Question: I'm trying to plot both a line plot and scatter plot on the same figure. The scatter plot looks great, but the line is plotted at the incorrect indices. That is, the scatter plot data is along the correct indices, [0,4621], but the line plot is "bunched up" into indices [3750,4621].
'''
plt.figure()
plt.plot(ii, values,
color='k', alpha=0.2)
plt.scatter(ii, scores,
color='g', s=20, alpha=0.3, marker="o")
plt.scatter(jj, scores[scores >= threshold],
color='r', s=20, alpha=0.7, marker="o")
plt.scatter(kk, labels[labels==1],
color='k', s=20, alpha=1.0, marker="+")
plt.axis([0, len(labels), 0, 1.1])
plt.title(relativePath)
plt.show()
'''

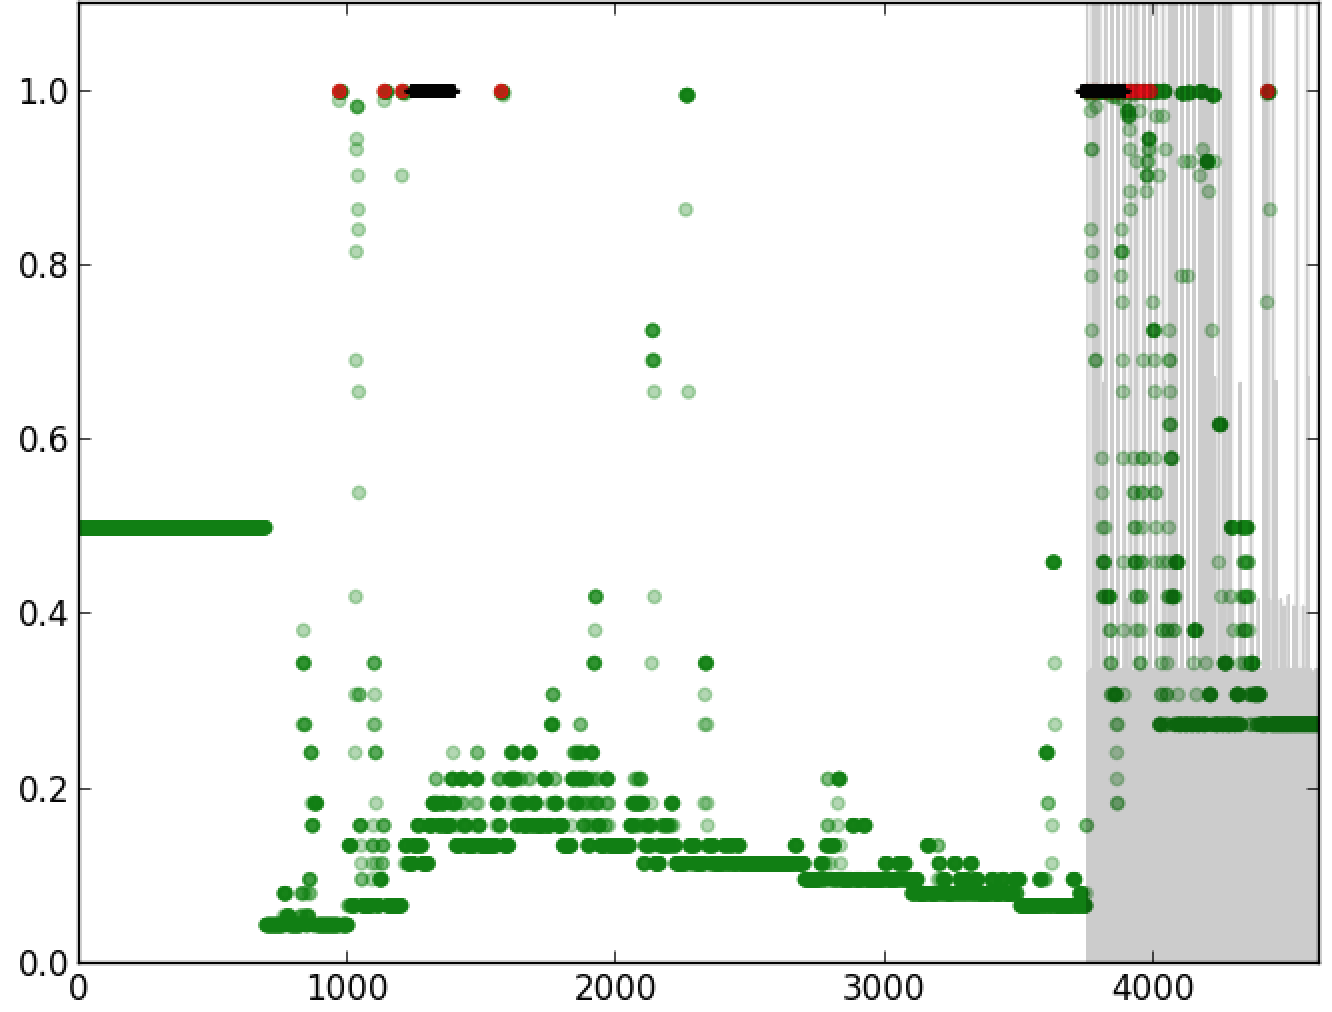
Answer: The issue is the axes setting 'plt.axis([0, len(labels), 0, 1.1])' because 'values' does not fit in the y-axis bounds. So normalizing the 'values' list keeps it within the specified bounds [0,1.1]. This is done with 'norm_values = [float(v)/max(values) for v in values]'.